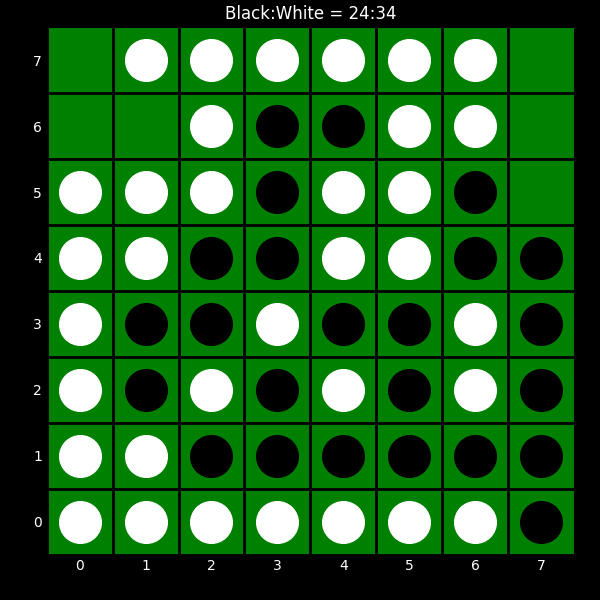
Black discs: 24
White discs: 34